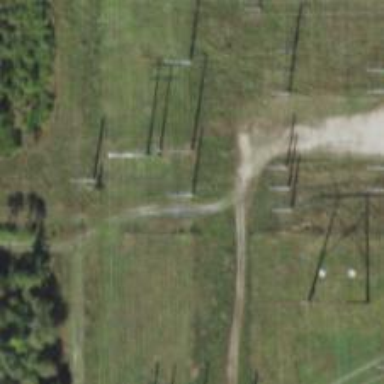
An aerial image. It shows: Power pole.